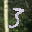
Label: 3